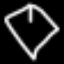
Label: diamond